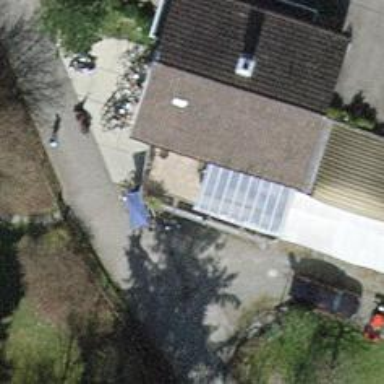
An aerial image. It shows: Bicycle rental service.